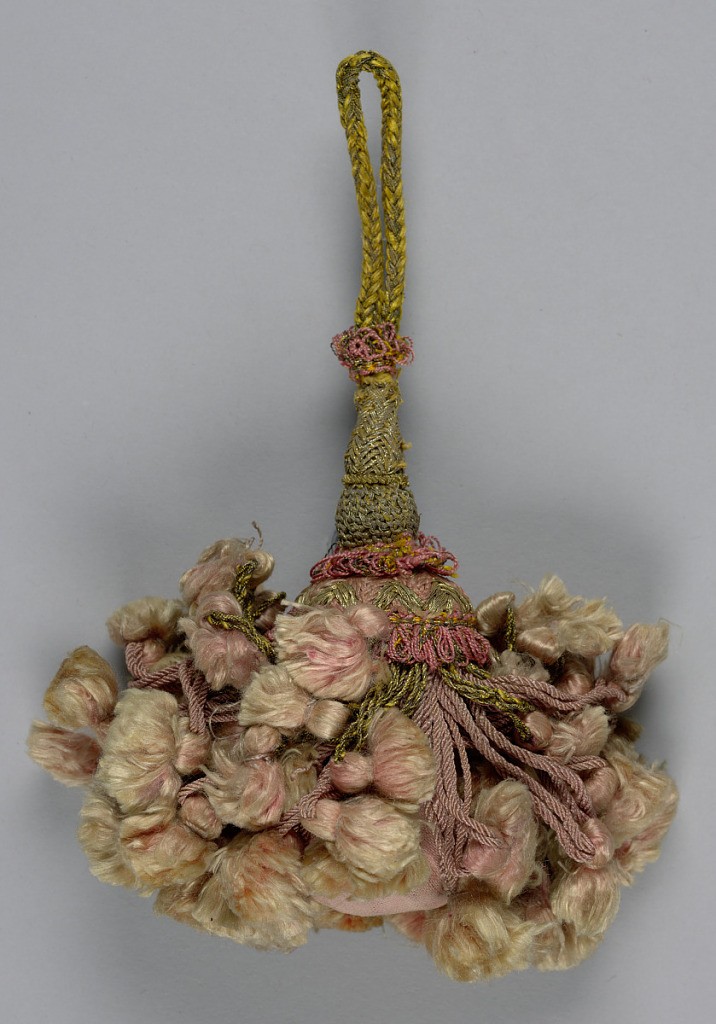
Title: Tassel
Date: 18th century
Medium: silk, metal threads, wooden core, linen
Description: Skirt of pink silk threads supporting pink tassels partly covered with gold threads. These support pink silk tassels covered at the top with pink silk fringe and pink and gold threads in chevron pattern. Head, a small vase shape above the ball, is covered with gold thread. Cord is braided yellow silk and gold threads.